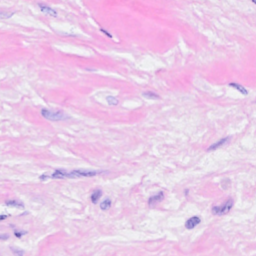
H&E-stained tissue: Breast